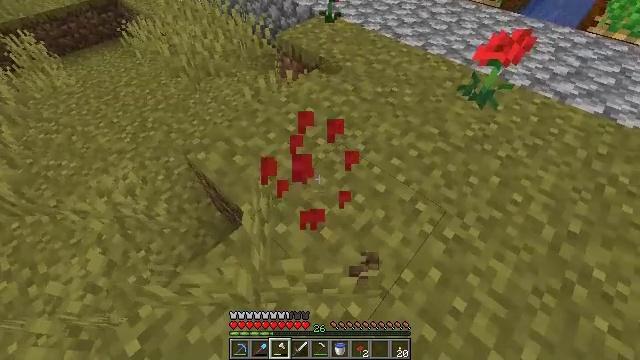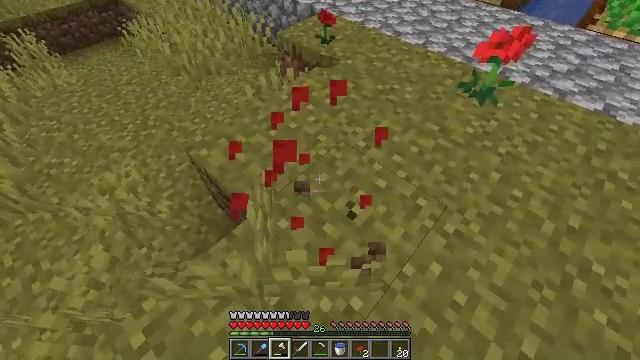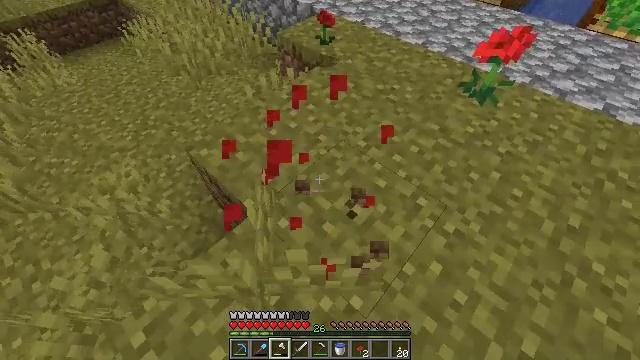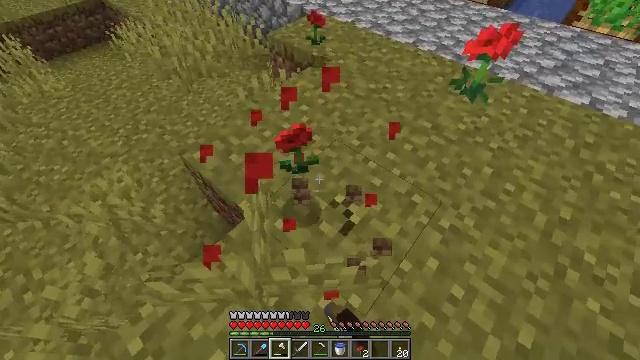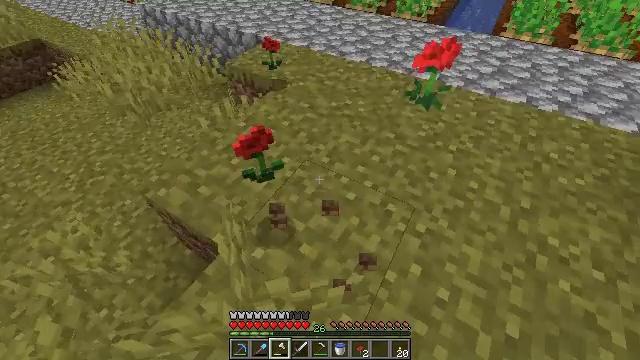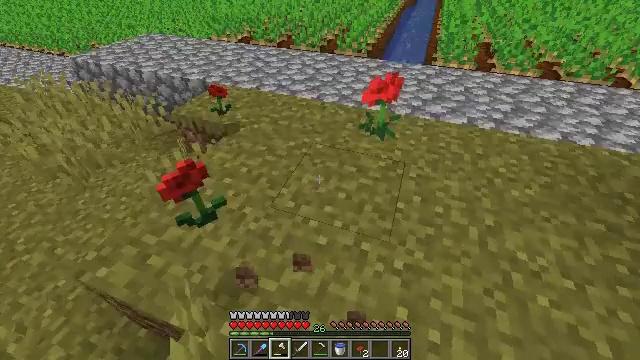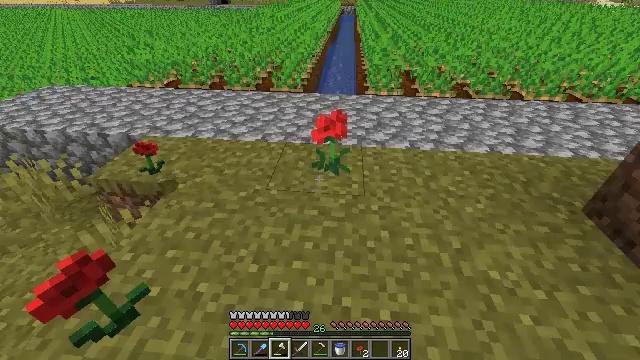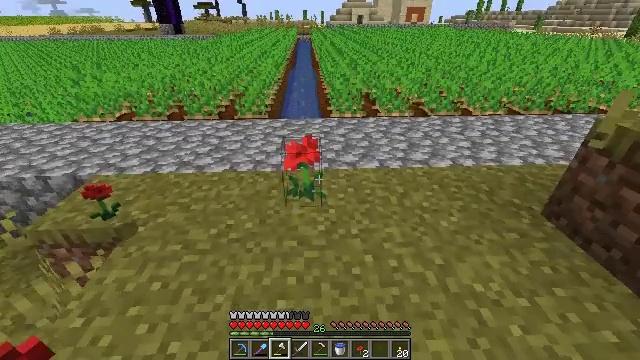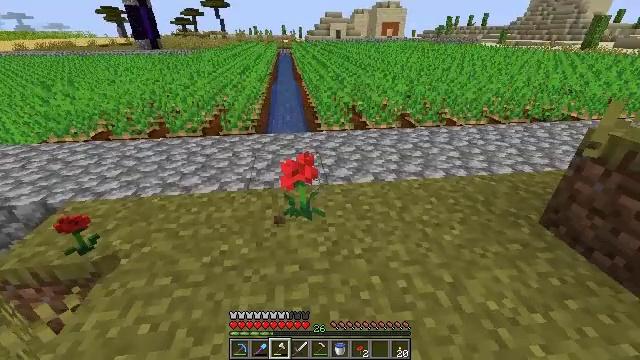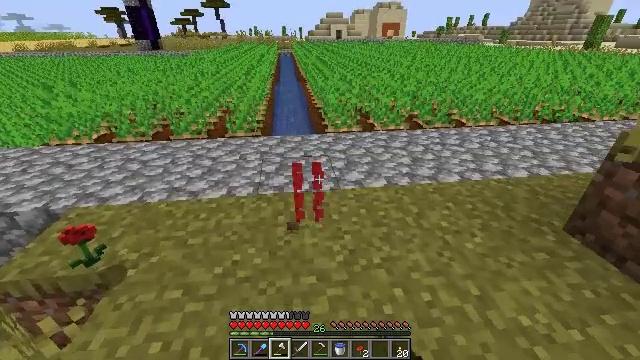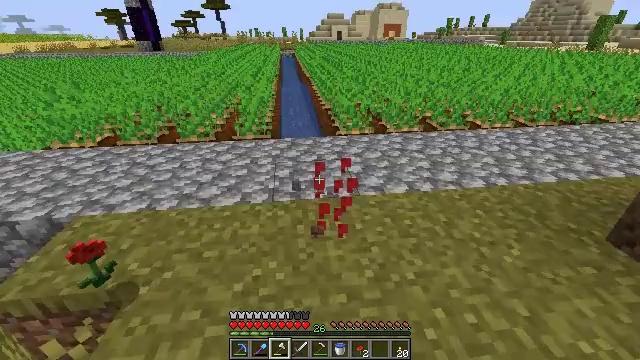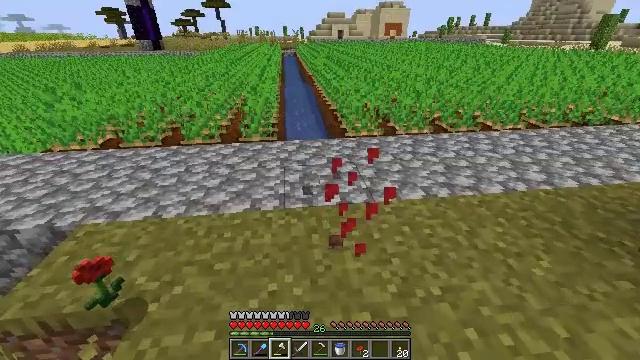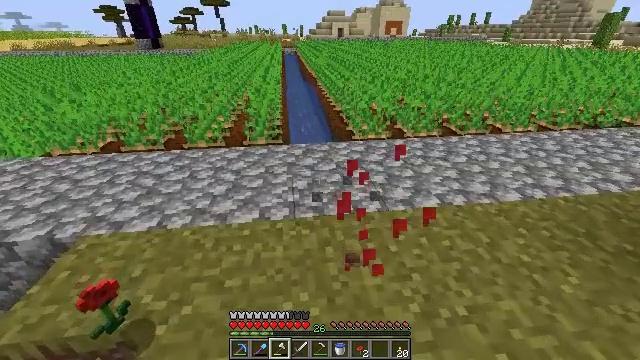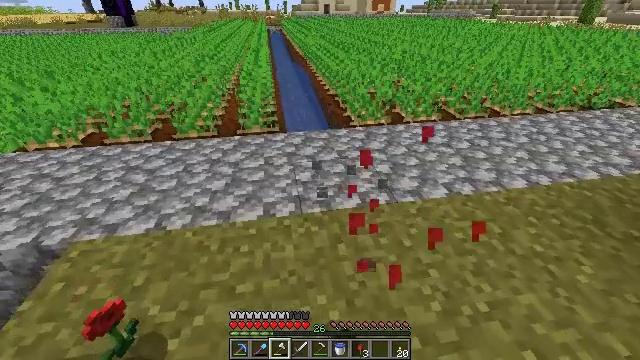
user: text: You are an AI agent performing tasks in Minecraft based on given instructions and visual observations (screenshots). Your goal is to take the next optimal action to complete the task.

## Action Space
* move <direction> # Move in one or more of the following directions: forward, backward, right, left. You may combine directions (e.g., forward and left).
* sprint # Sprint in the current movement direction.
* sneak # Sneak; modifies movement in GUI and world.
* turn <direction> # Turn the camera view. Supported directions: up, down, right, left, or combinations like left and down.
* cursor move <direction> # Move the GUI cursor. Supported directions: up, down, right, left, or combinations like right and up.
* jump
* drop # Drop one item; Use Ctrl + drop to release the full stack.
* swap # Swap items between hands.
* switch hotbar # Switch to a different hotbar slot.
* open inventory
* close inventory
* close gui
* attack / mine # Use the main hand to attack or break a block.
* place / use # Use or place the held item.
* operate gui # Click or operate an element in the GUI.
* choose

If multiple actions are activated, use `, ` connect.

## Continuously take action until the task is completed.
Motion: motion action
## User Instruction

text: Pick up the poppy from the field.
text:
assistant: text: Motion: attack / mine
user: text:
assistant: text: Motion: attack / mine
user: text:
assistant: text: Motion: turn right, attack / mine
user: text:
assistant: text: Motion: move forward, turn right and up
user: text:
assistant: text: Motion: move forward, turn right and up
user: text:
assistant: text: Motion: move forward and move left, turn right and up
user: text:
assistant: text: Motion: move forward and move left, turn right and up
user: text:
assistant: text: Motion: move forward and move left, turn right and up, attack / mine
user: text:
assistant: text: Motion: move forward and move left, attack / mine
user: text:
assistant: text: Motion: move forward and move left, attack / mine
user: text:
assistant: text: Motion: move forward and move left, attack / mine
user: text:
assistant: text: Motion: move forward and move left, attack / mine
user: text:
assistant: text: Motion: move left, turn right and down, attack / mine
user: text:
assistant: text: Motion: attack / mine